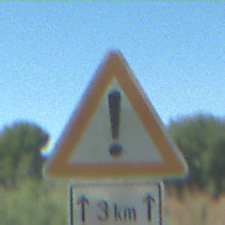
Verkehrszeichen: Gefahrenstelle
Zusatzzeichen unten: LaengeEinerStrecke2
Umgebung: Outdoor, Special
Tageszeit: Midday
Wetter: PartlyCloudy
Licht: Natural
Jahreszeit: NotSpecified
Kontrast: HighContrast